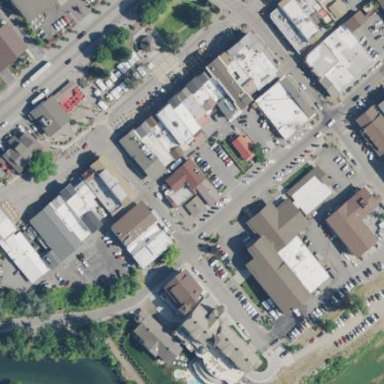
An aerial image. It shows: Street side parking area.